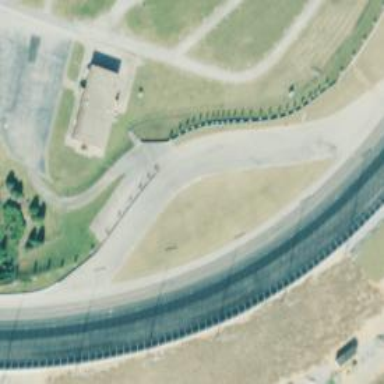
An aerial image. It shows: Asphalt raceway designed for motor sports.